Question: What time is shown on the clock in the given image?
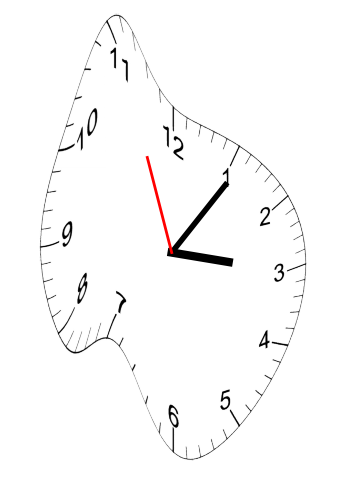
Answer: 03:05:56